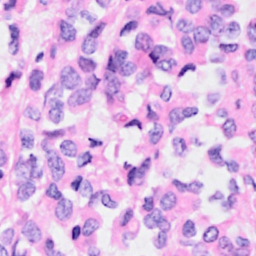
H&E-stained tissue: Breast